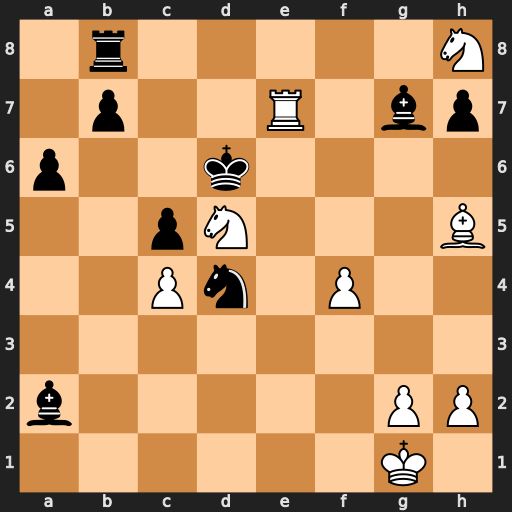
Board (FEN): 1r5N/1p2R1bp/p2k4/2pN3B/2Pn1P2/8/b5PP/6K1
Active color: w
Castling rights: -
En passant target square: -
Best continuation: Nf7+ Kc6 Rc7#